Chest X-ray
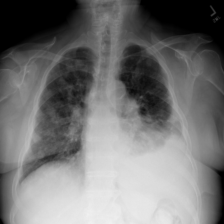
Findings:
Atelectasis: negative
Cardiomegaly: negative
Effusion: negative
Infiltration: negative
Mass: negative
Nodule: positive
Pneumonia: negative
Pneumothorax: negative
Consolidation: negative
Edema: negative
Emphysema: negative
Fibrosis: negative
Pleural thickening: negative
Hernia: negative